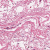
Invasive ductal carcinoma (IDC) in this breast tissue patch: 0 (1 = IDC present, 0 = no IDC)